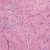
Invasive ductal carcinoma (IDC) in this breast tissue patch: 0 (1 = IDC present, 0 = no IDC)